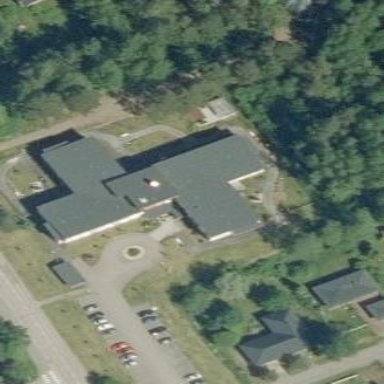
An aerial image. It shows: Public building.